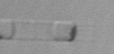
Label: Skeletonema